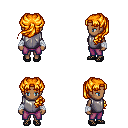
a pixel art fantasy rpg character, female body template, human, dark skin, steel chest armor, magenta pants, light blonde princess hairstyle, white cloth bandages, ghillies, four views (front, back, left, right), 2x2 character sprite sheet, small pixel art, hard edges, no anti-aliasing